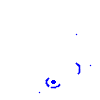
Particle: pion